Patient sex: M
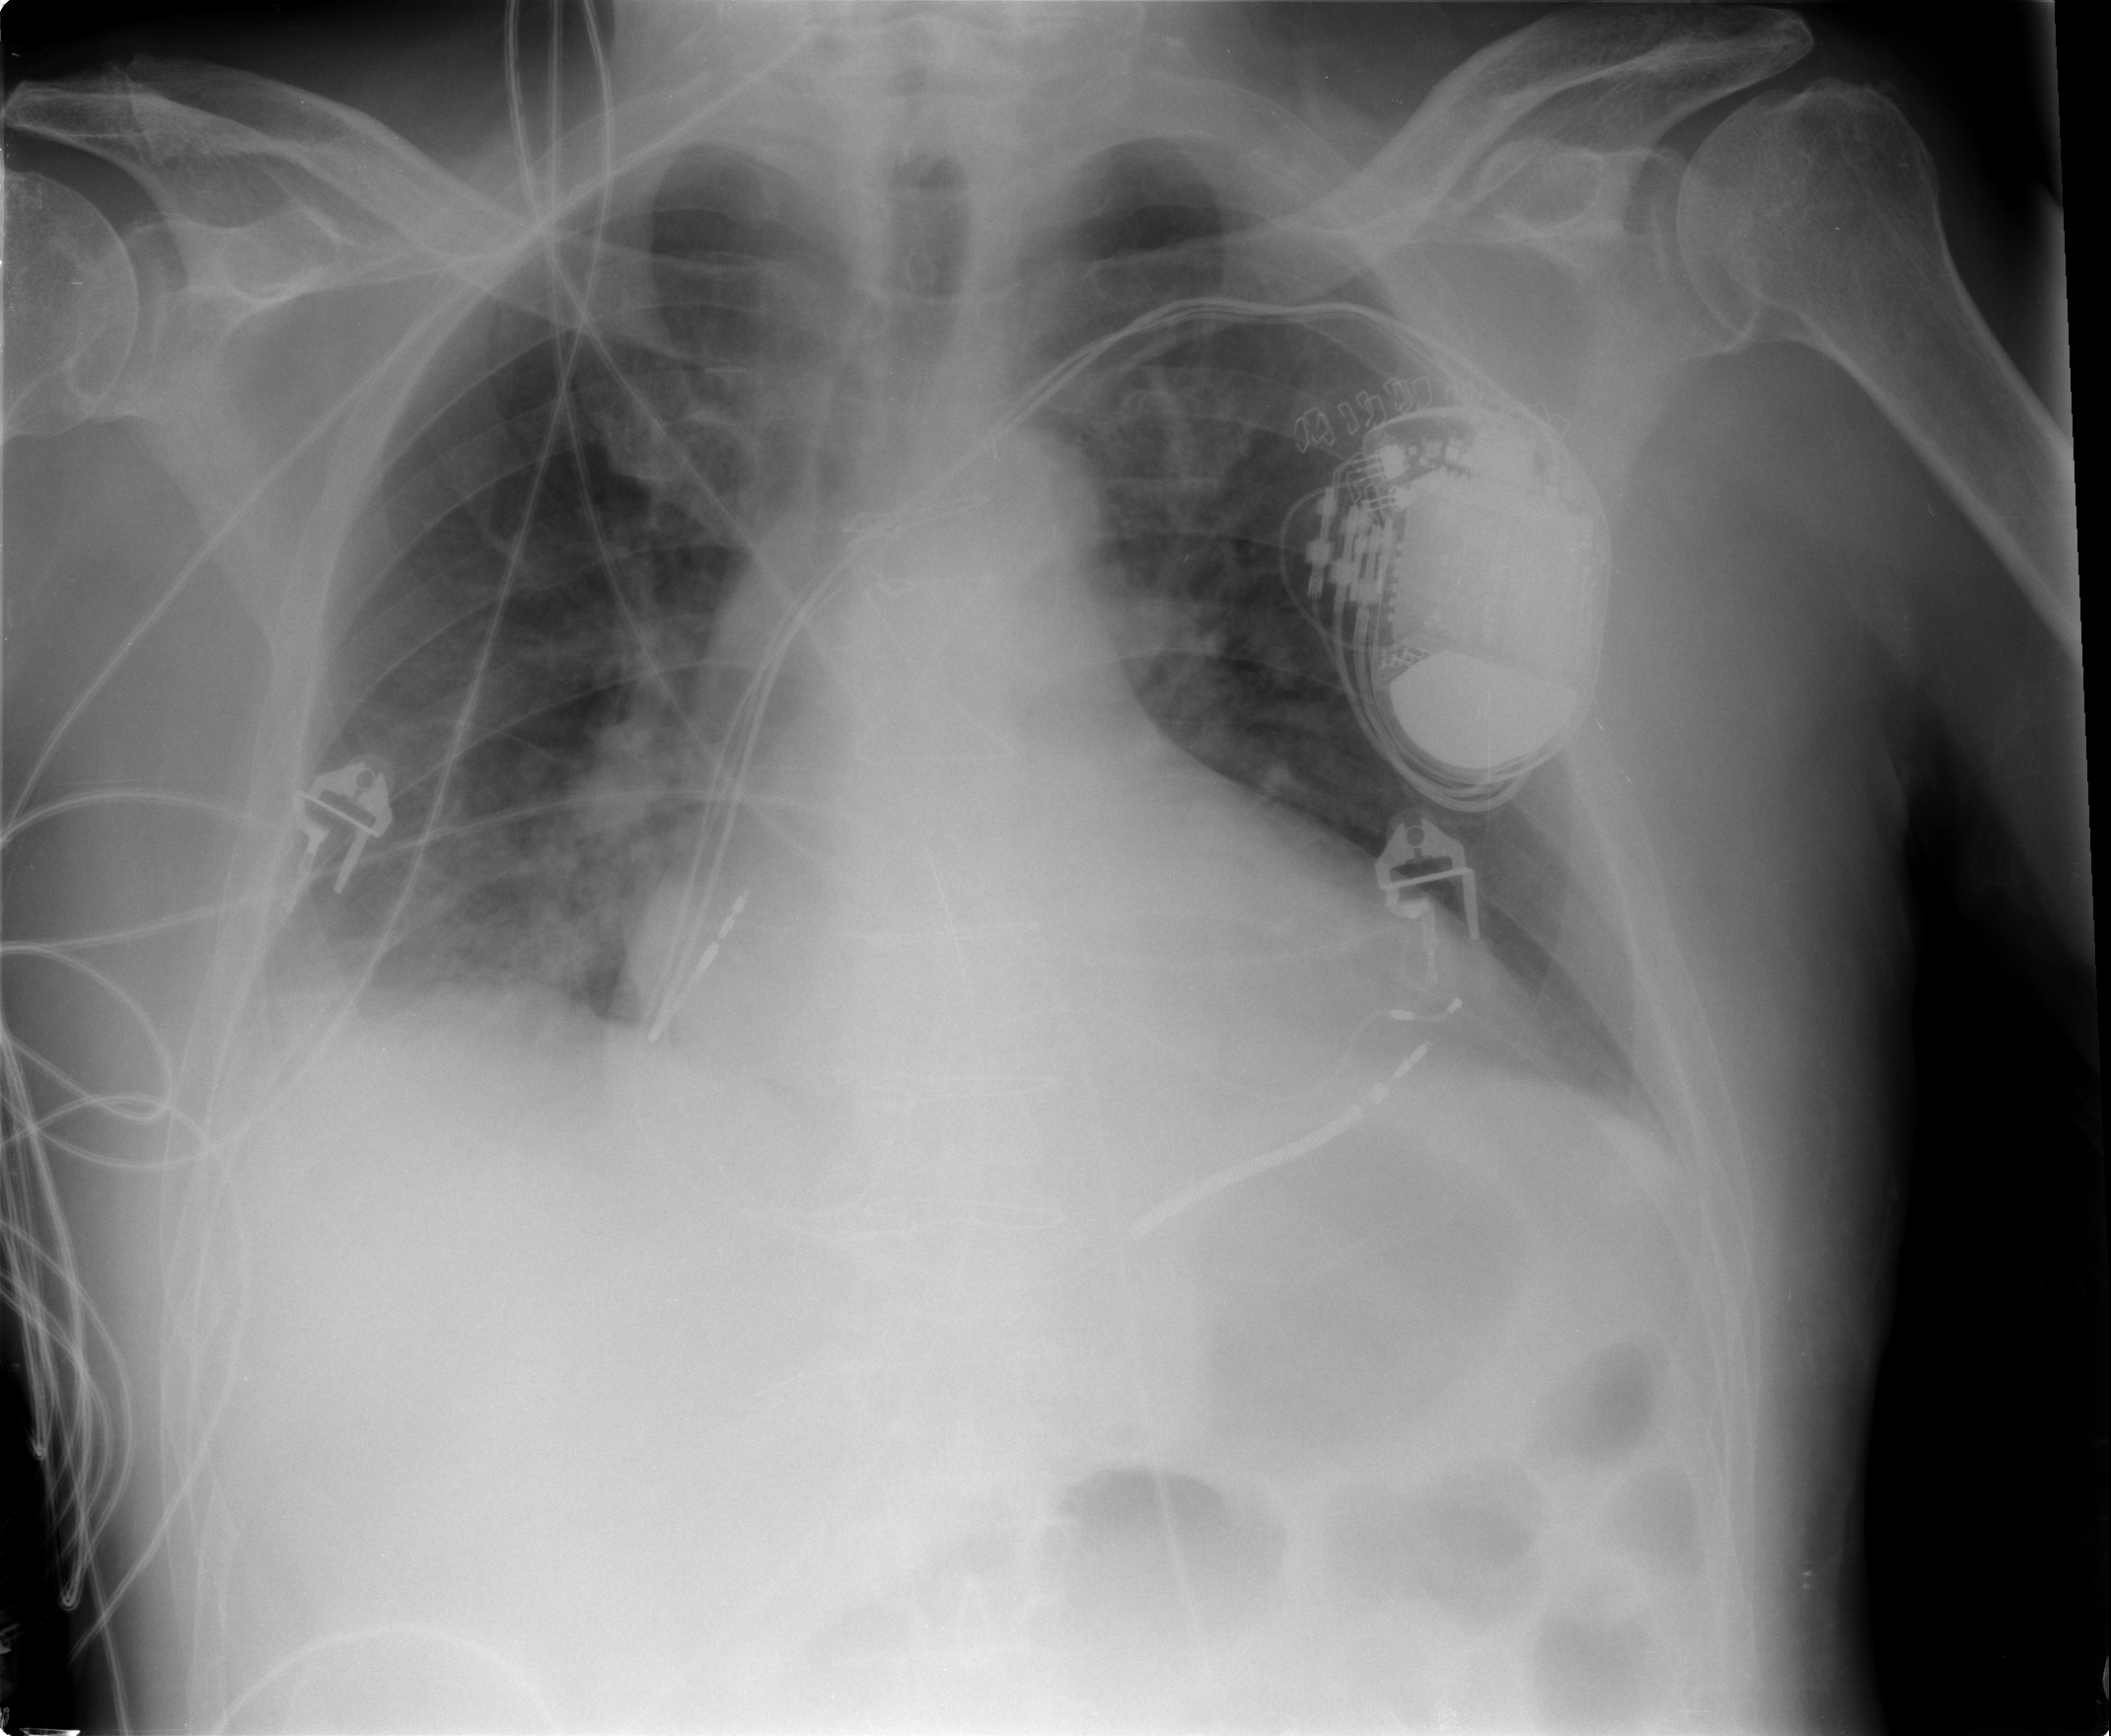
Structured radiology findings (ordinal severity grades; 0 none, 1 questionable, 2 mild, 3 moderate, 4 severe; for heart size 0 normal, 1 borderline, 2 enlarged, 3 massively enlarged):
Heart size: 2
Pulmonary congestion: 1
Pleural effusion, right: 2
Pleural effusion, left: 0
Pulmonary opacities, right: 2
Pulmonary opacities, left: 0
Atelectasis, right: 2
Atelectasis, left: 0